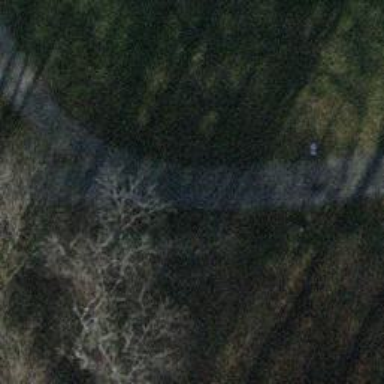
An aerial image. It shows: Bollard.